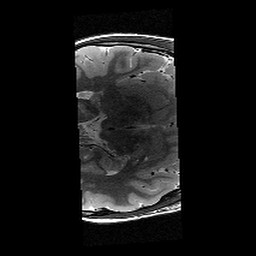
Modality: T2w
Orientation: axial
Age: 11
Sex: male
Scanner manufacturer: siemens
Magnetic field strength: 3 T
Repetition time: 8.46 s
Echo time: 0.067 s